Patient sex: M
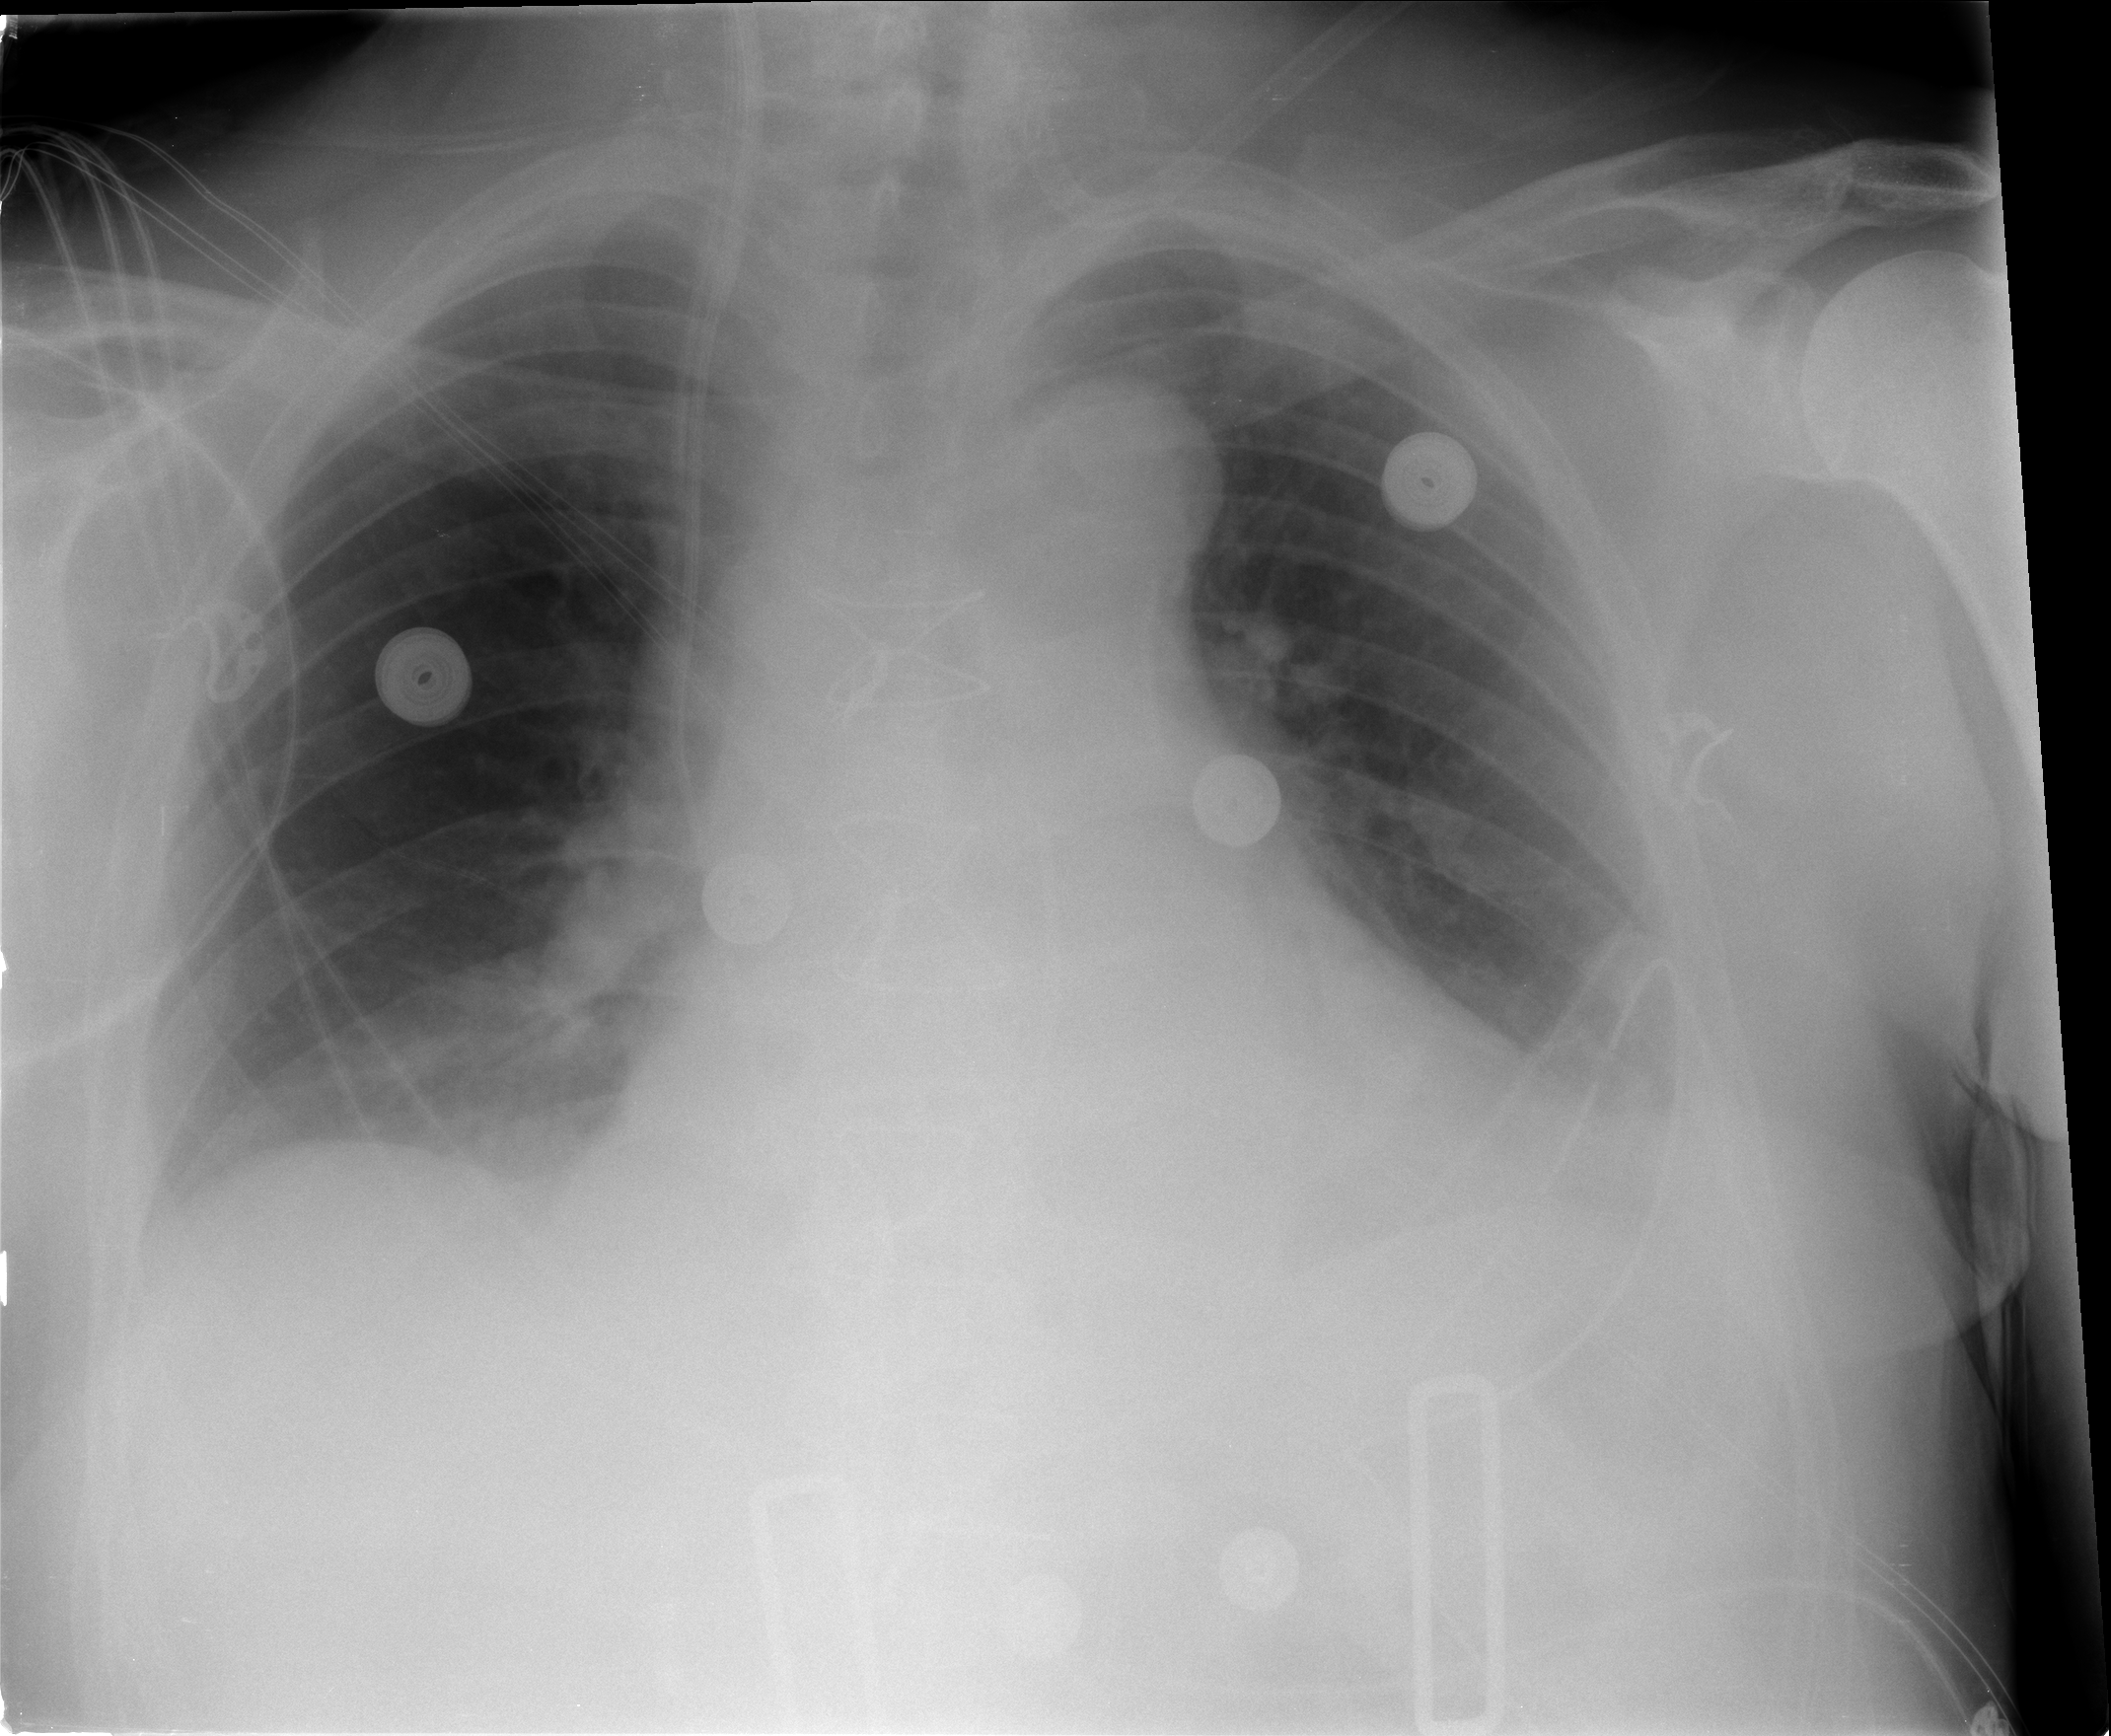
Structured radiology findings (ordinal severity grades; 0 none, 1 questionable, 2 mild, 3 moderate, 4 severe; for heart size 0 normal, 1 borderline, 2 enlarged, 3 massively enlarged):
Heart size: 2
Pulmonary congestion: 0
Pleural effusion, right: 0
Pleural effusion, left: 0
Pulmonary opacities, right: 0
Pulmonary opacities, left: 0
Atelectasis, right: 2
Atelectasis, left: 2